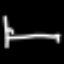
Label: bed